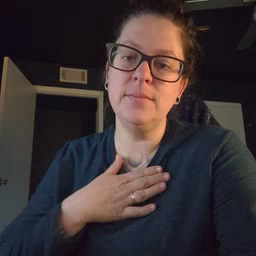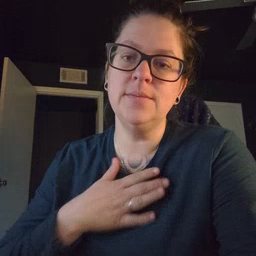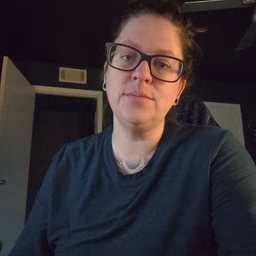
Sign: minemy